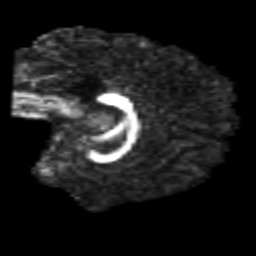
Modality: FA
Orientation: sagittal
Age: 28
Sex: male
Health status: healthy